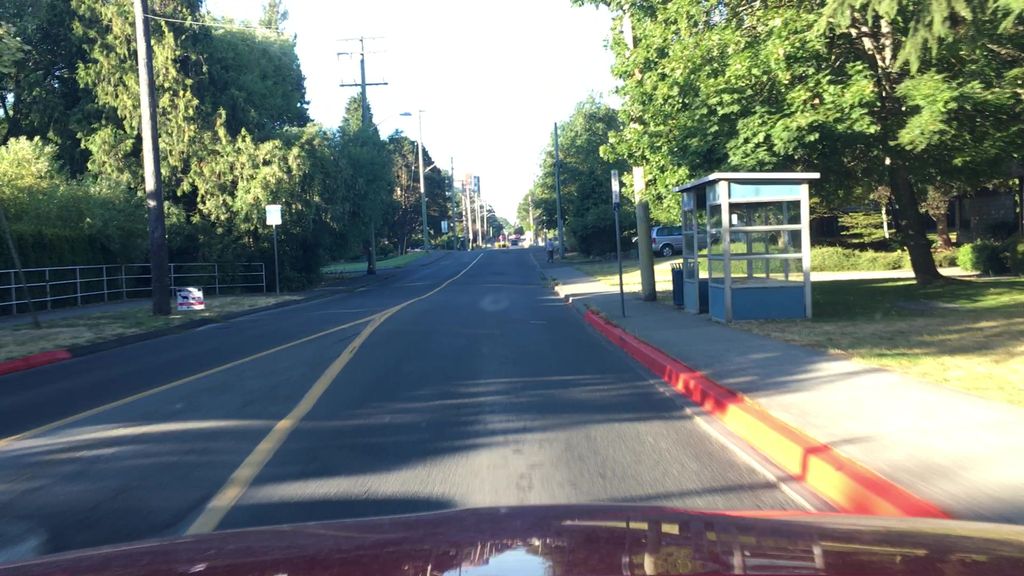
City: victoria